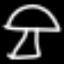
Label: mushroom